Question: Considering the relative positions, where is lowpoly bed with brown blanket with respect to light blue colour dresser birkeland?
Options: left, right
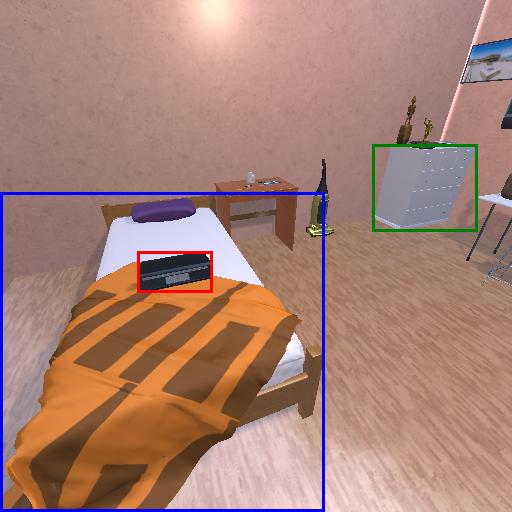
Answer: left